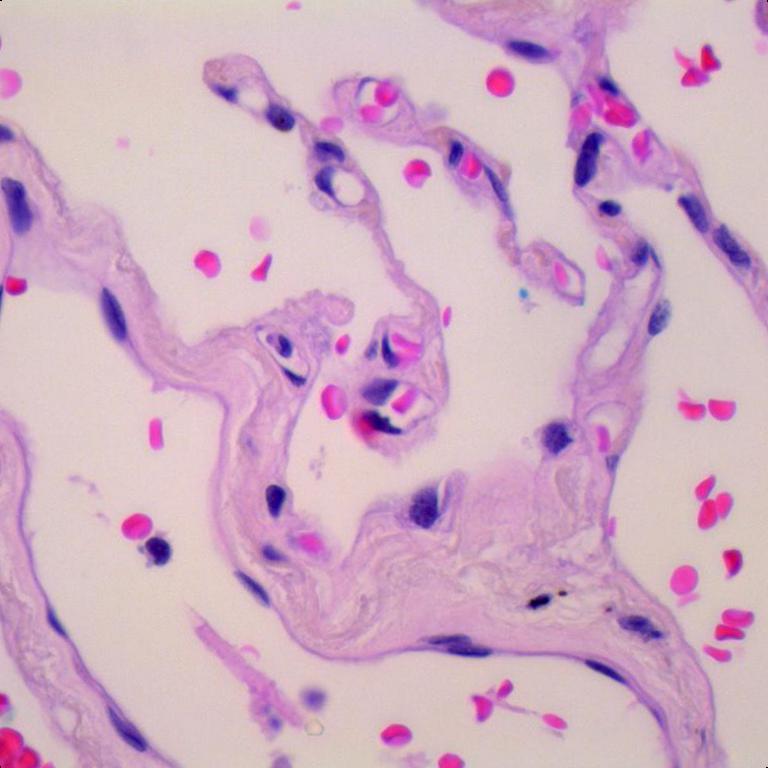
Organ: lung
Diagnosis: benign